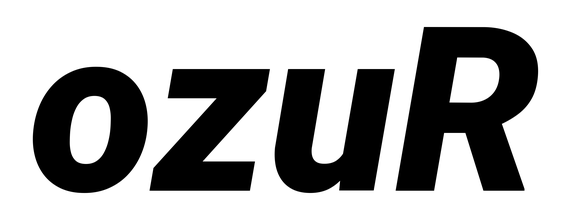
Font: Roboto-Italic_Black_Italic